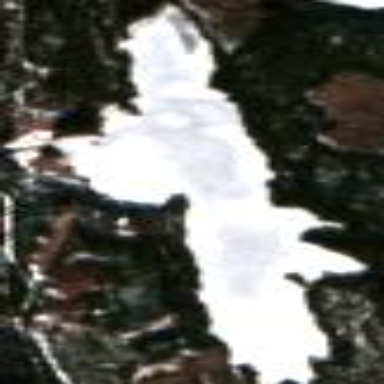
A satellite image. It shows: Lake with natural water.